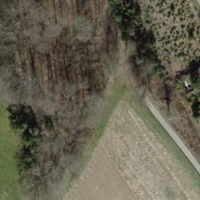
EUNIS habitat code: 25
Species observed at this site:
Cornus sanguinea